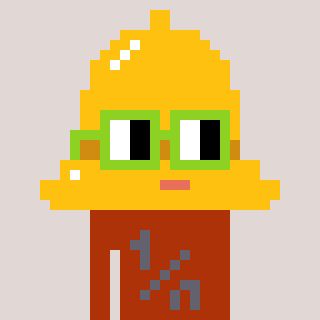
a pixel art character with square light green glasses, a bell-shaped head and a hotbrown-colored body on a warm background